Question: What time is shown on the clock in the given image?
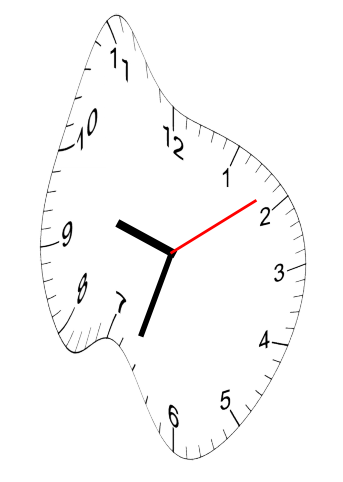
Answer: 09:33:09